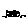
Label: fish